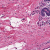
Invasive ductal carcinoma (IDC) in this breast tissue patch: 0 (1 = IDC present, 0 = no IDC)